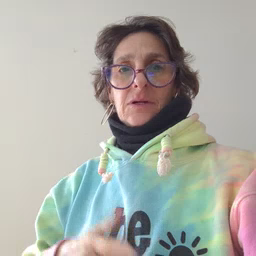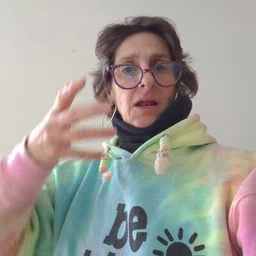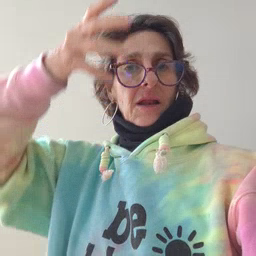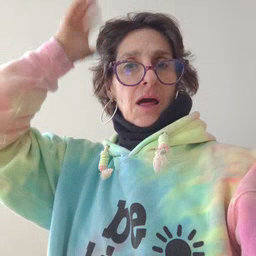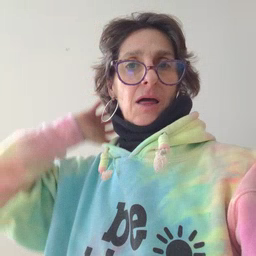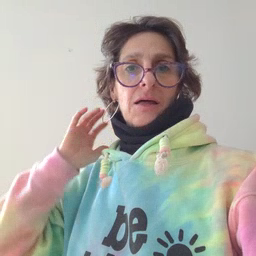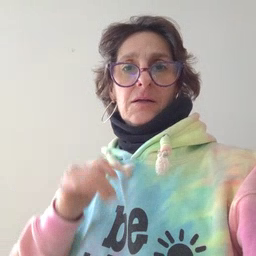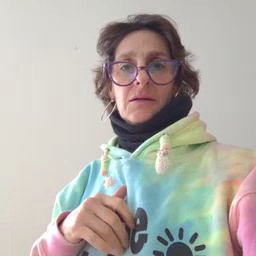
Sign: lion